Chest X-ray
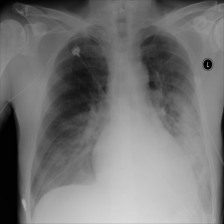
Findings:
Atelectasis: negative
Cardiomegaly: negative
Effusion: positive
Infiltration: negative
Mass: negative
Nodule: negative
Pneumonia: negative
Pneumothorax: negative
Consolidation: negative
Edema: negative
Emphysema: negative
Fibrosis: negative
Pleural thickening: negative
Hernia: negative